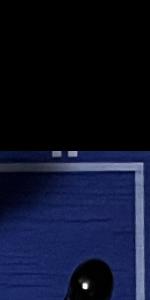
Label: Empty